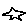
Label: star